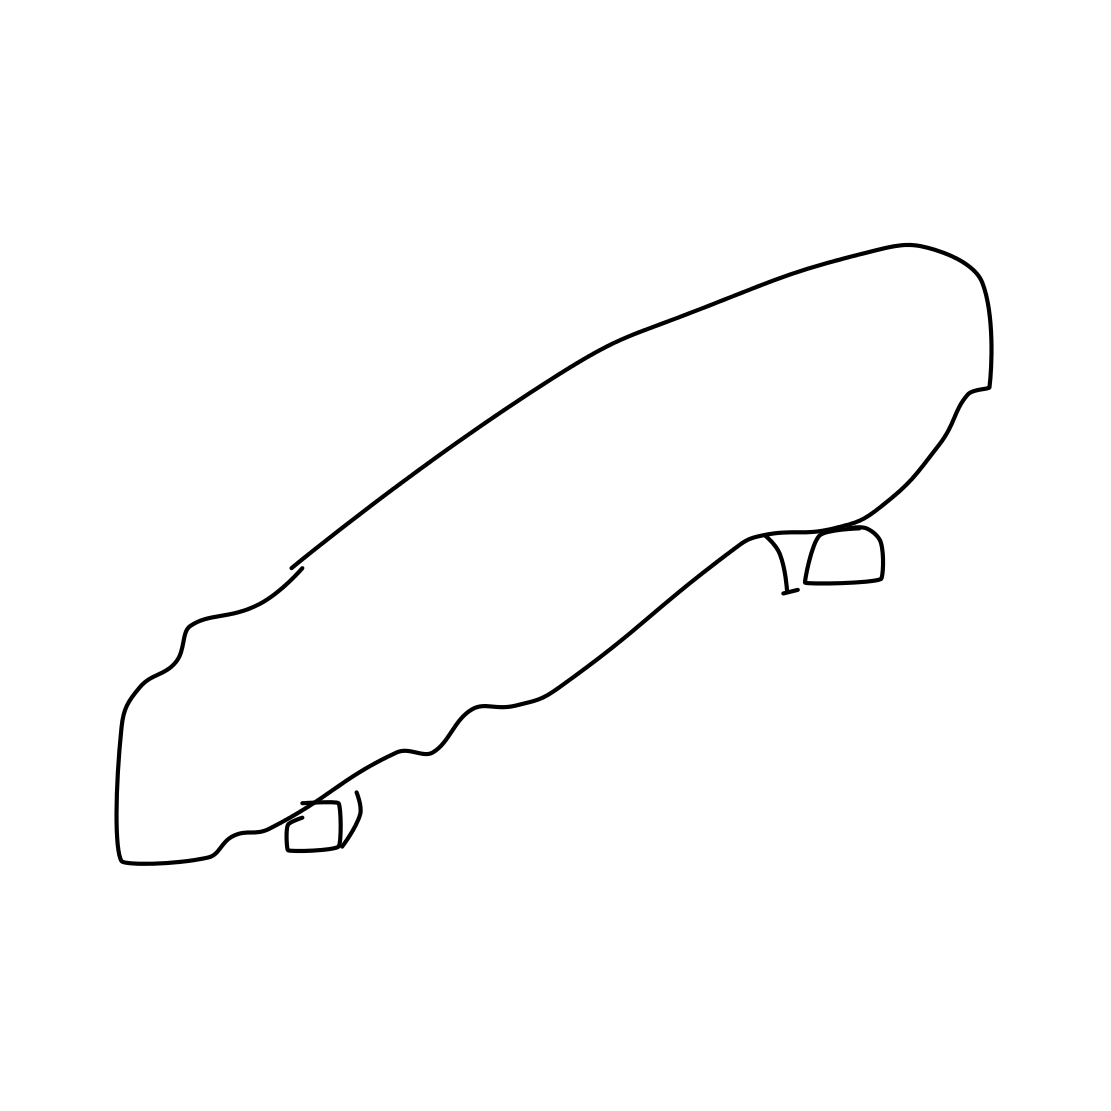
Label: snowboard